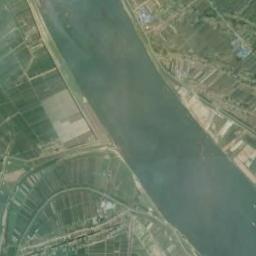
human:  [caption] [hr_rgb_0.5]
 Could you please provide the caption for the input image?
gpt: There are many neat places beside the river .

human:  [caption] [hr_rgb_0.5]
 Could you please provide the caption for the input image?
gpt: A broad, Straight green river with green and tan fields on both sides .

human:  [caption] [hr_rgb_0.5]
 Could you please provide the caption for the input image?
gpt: The dark green river goes through the farmland .

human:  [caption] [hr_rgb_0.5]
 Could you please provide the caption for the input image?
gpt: The river goes through bare and green farmland .

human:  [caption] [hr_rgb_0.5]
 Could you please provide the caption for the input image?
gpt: There are many farmlands near the river .